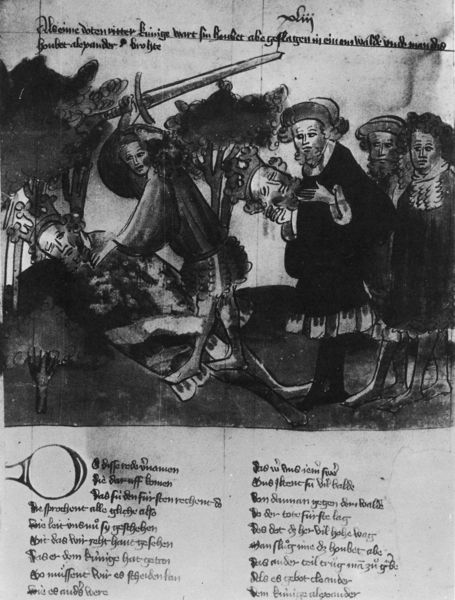
Titel: Alexanderroman nach Rudolf von Ems; 179 Folios
Institution: Brüssel, Bibliothek Royale
Schlagwörter: baum, kampf, kopf, laub, bäume, grau, männer, schwarz, weiss, zeichnung, rasen, wiese, rock, bart, richter, enthauptung, geköpft, köpfen, mord, trauer, bild, haare, mantel, krone, wald, beine, schrift, schlafen, graphik, könig, schild, blut, buch, druck, schwert, mittelalter, lupe, handschrift, erdhaufen, schfift, buchmalerei, exekution, schwet, geköpfter, 4 männer, nlut